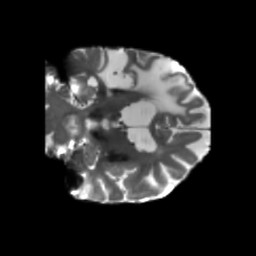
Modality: T2w
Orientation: coronal
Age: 52
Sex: male
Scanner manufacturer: siemens
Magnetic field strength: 3 T
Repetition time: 5.25 s
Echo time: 0.08 s